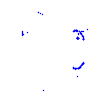
Particle: kaon